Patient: sex F, age 54
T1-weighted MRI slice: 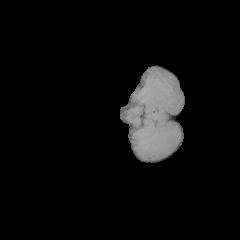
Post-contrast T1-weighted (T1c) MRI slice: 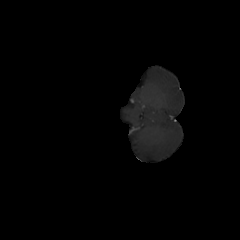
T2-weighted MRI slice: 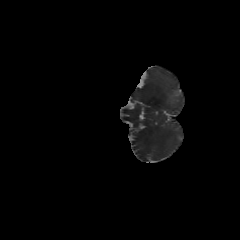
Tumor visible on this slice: no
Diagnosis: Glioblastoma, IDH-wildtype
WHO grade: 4